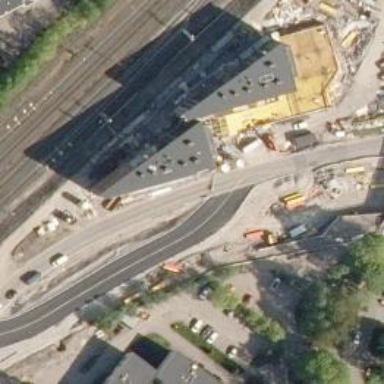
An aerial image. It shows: Tram level crossing on the railway.